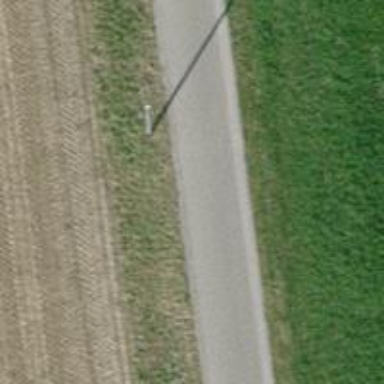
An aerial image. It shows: Straight power pole.